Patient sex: F
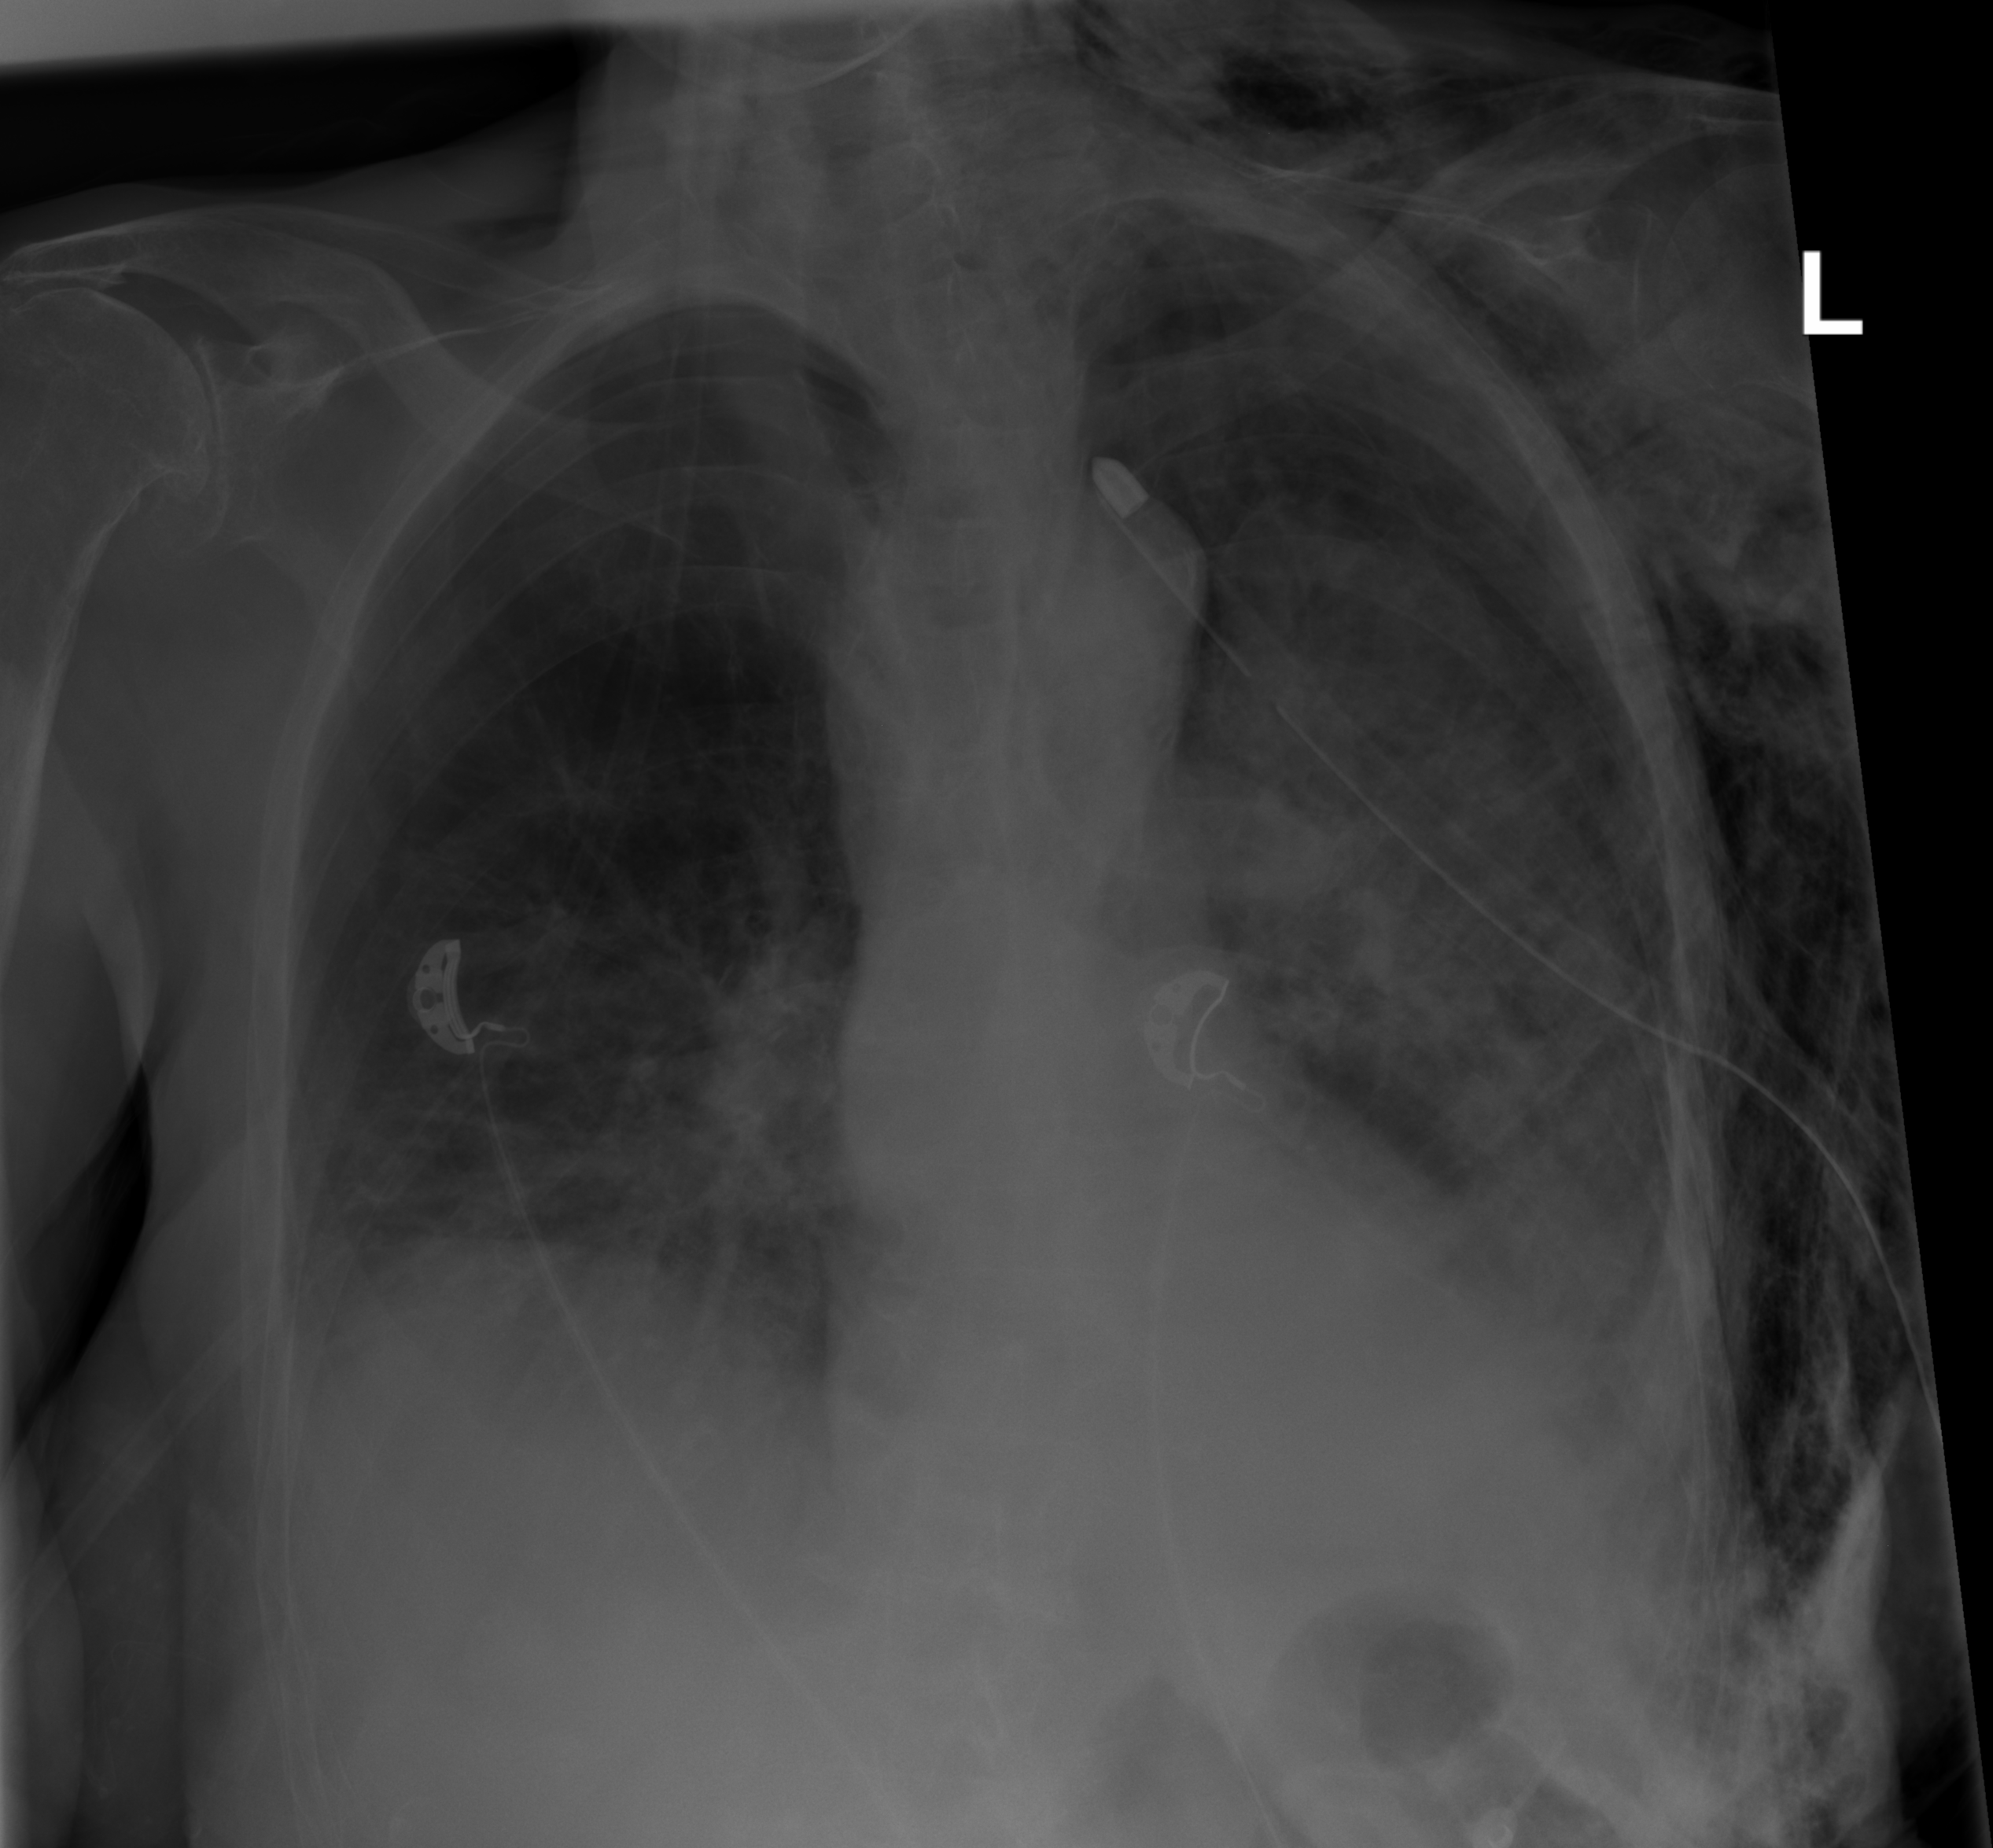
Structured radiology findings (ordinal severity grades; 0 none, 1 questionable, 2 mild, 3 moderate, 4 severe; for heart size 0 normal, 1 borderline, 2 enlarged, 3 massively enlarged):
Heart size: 0
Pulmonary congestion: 0
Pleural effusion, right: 0
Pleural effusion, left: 2
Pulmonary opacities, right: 2
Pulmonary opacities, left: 0
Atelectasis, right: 0
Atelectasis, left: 3